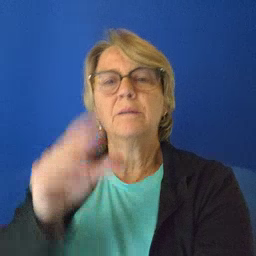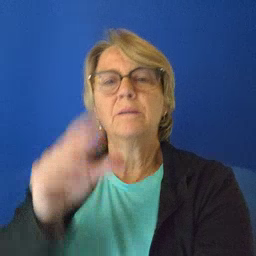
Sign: nuts